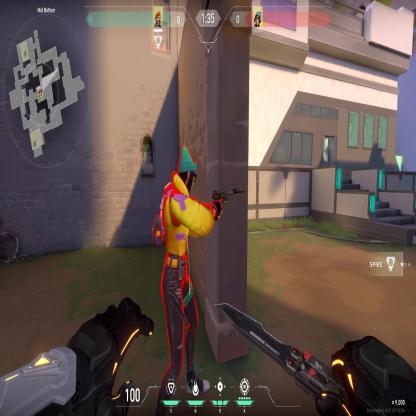
Label: enemy